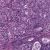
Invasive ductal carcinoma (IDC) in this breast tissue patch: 1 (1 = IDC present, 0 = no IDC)